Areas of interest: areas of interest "Transportation stations"
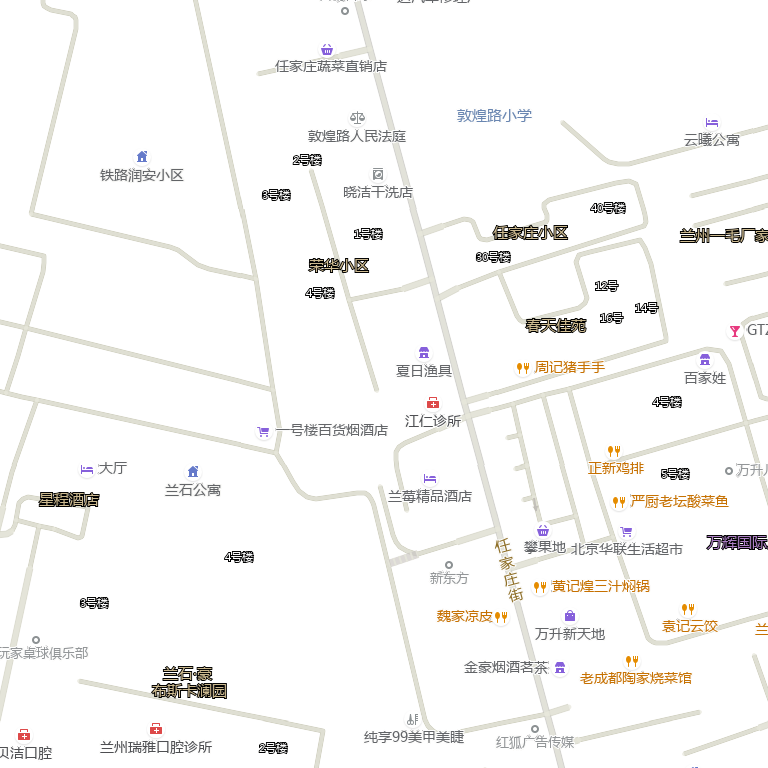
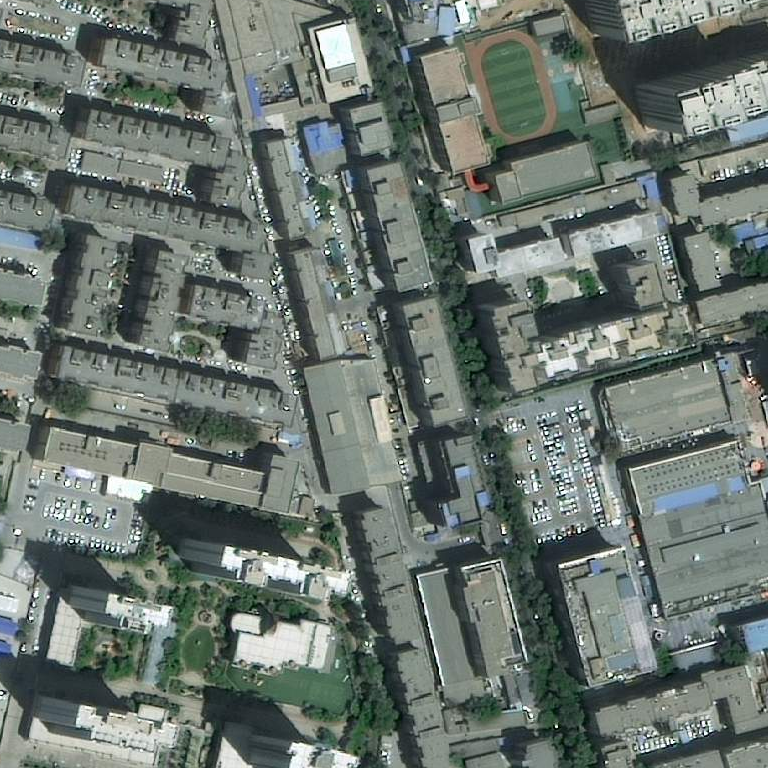